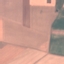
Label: AnnualCrop